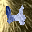
Label: 4